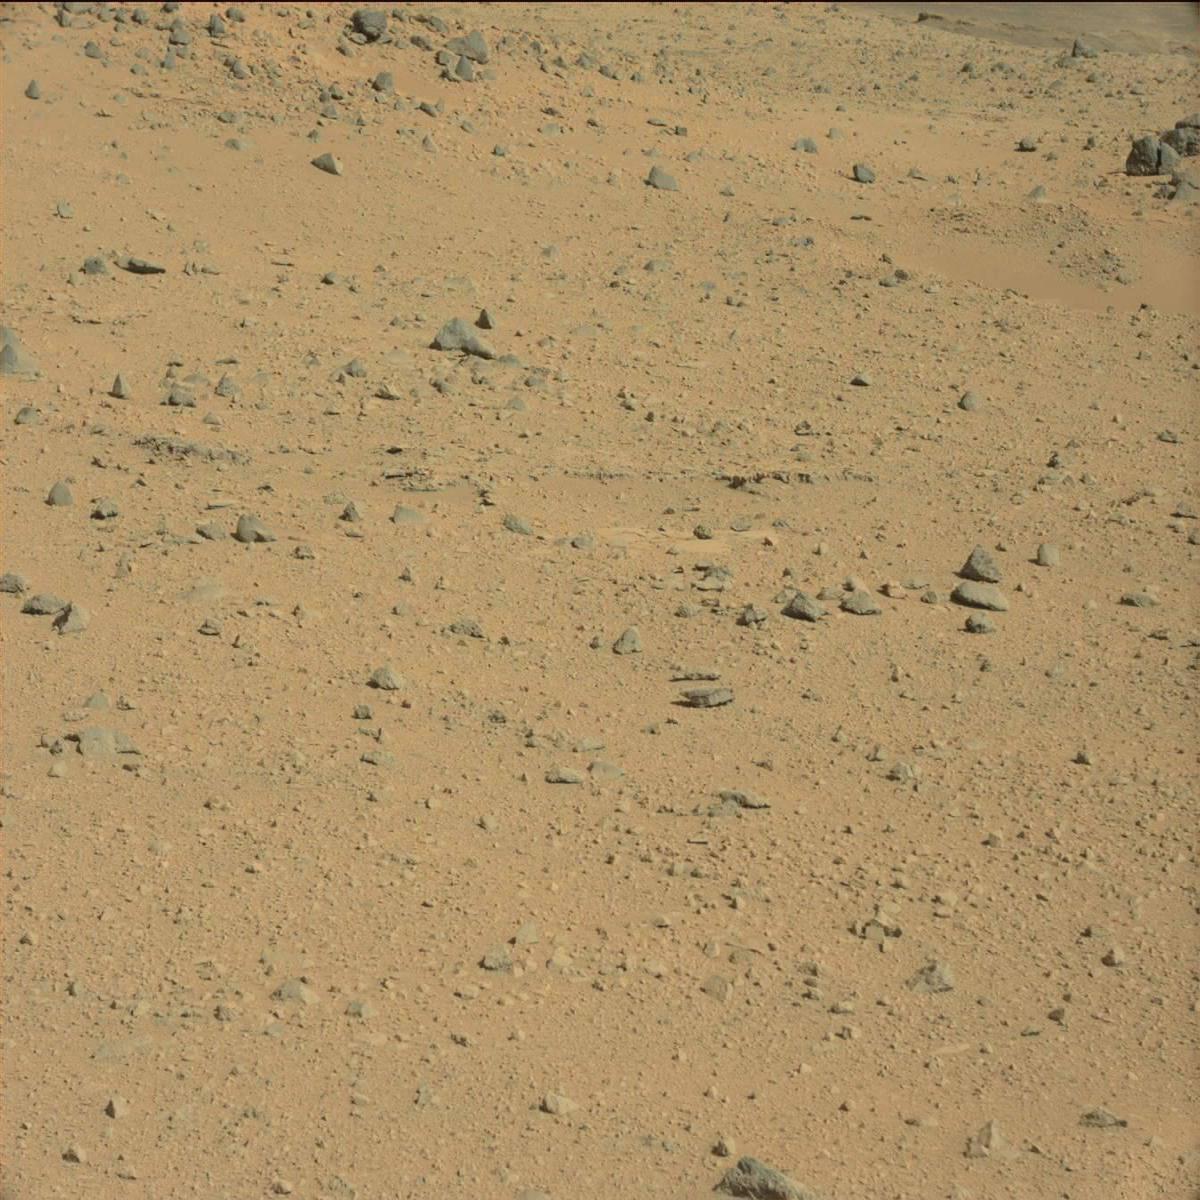
Terrain classes present: Bedrock, Ridge, Sand / Soil